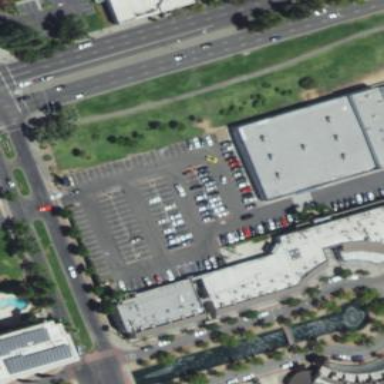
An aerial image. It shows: Retail building.